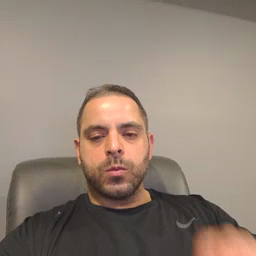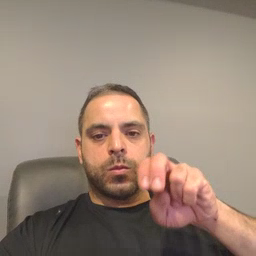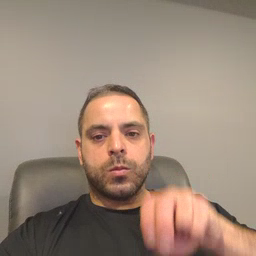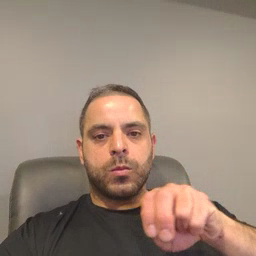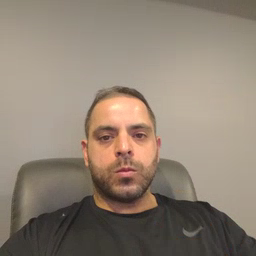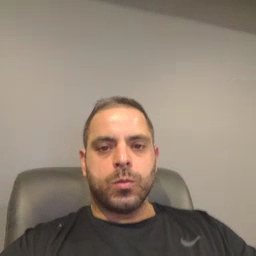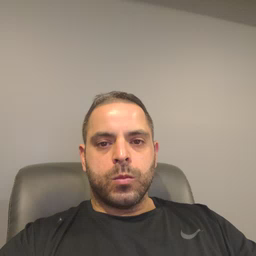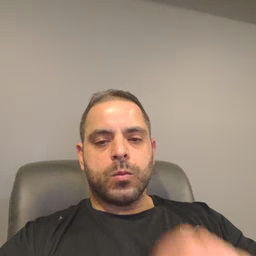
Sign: chair